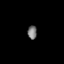
Tissue: lung
Cell type: Endothelial cells
Senescence score: 0.2181
Nuclear area (px): 124
Mean DAPI intensity: 120.04